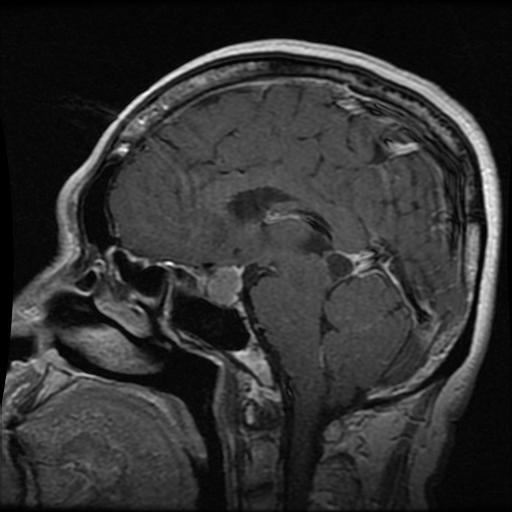
Label: pituitary